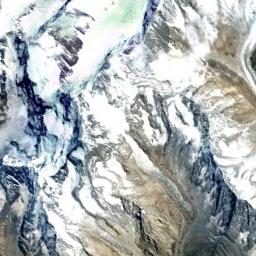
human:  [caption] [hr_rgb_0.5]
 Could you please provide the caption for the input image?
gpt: Only the peaks of the snow-capped mountains are covered with snow .

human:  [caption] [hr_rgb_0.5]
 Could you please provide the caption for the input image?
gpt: The snowberg is covered with glaciers and the color of the mountain is brown .

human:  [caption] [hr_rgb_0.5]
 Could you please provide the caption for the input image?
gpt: The snow berg is consist of bare land and white snow .

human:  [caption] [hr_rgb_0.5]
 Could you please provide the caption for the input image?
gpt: There is snow on the part of the snowberg .

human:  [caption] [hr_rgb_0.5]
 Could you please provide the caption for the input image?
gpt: There are much snow and some bare land on the snowberg .